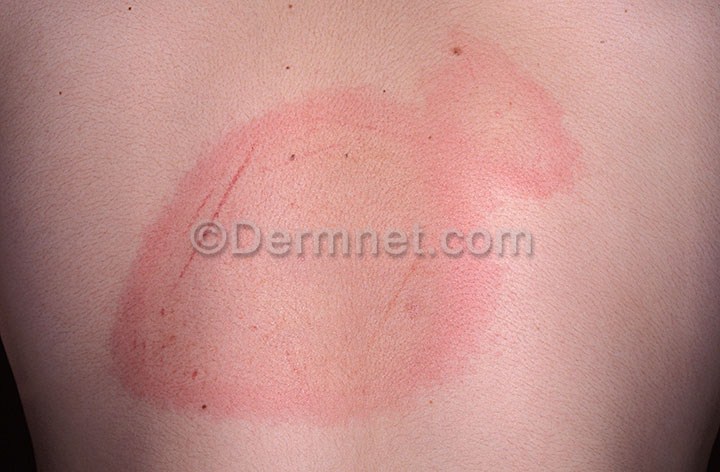
Disease: Urticaria Hives